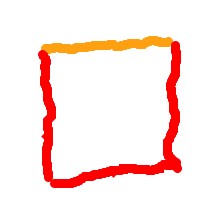
Shape: square